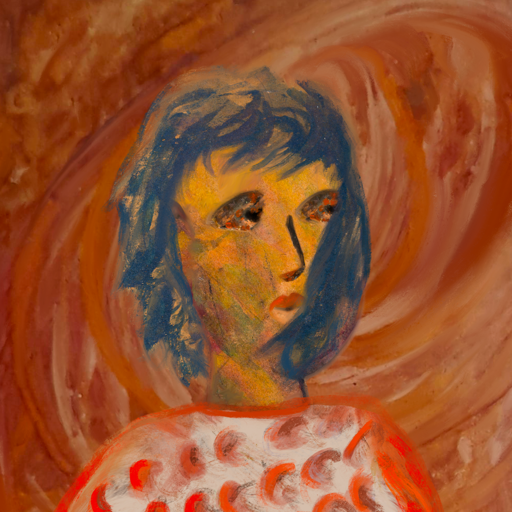
Background: Pious_Lady, Head And Neck Side: Gypsy_Mother, Face Side: Gypsy_Queen, Bust: Rupkatha, Hair Side: In_The_Sun, Head Accessory: Blank, Second Necklace: Blank, Necklace: Blank, Baby: Blank